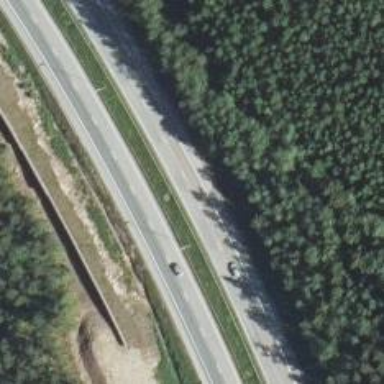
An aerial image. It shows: Asphalt motorway.